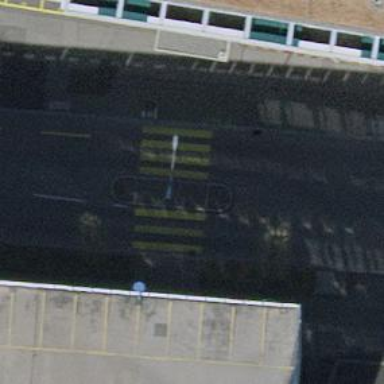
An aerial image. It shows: Kerb serving as barrier.